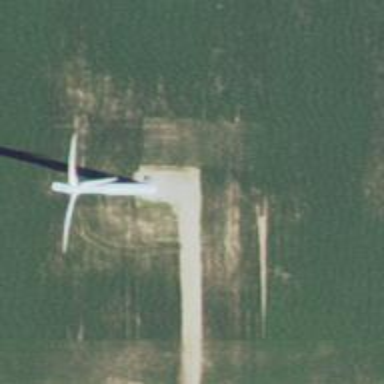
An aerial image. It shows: Wind turbine power generator.